Brain MRI, t1w sequence, axial 2D slice.
Patient: age 34, sex F, weight 95 kg, height 1.95 m
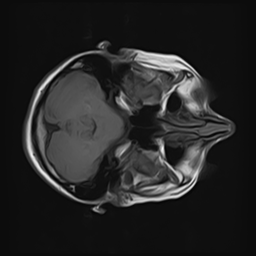